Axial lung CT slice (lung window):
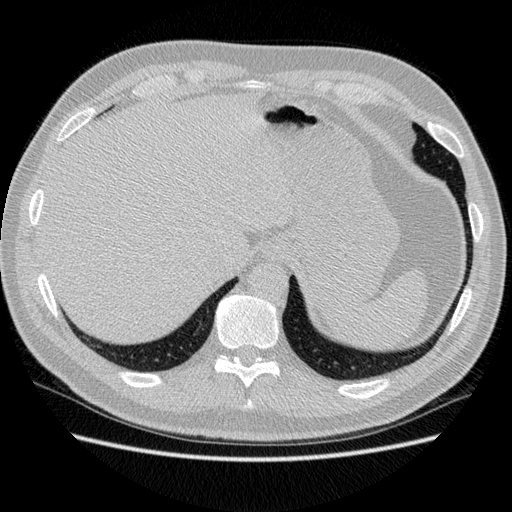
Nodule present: no